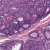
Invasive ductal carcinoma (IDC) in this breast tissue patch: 0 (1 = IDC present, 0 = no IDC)